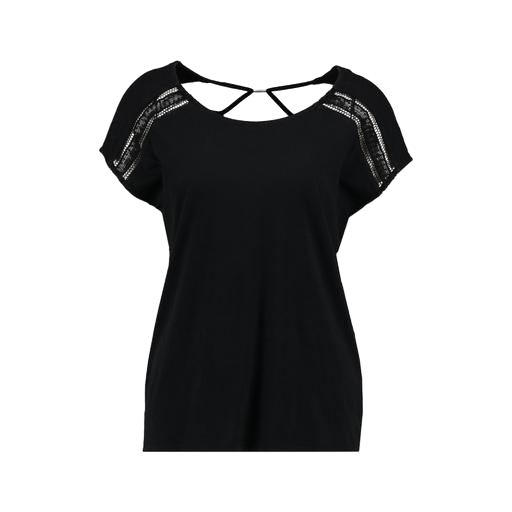
black plus size printed t-shirt only macy, black plus size lace-yoke jersey t-shirt, black plus size open-back graphic t-shirt only macy, white background